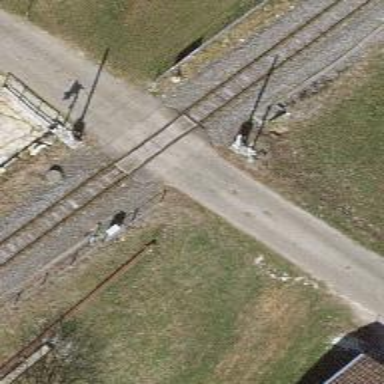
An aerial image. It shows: Level crossing along the railway.